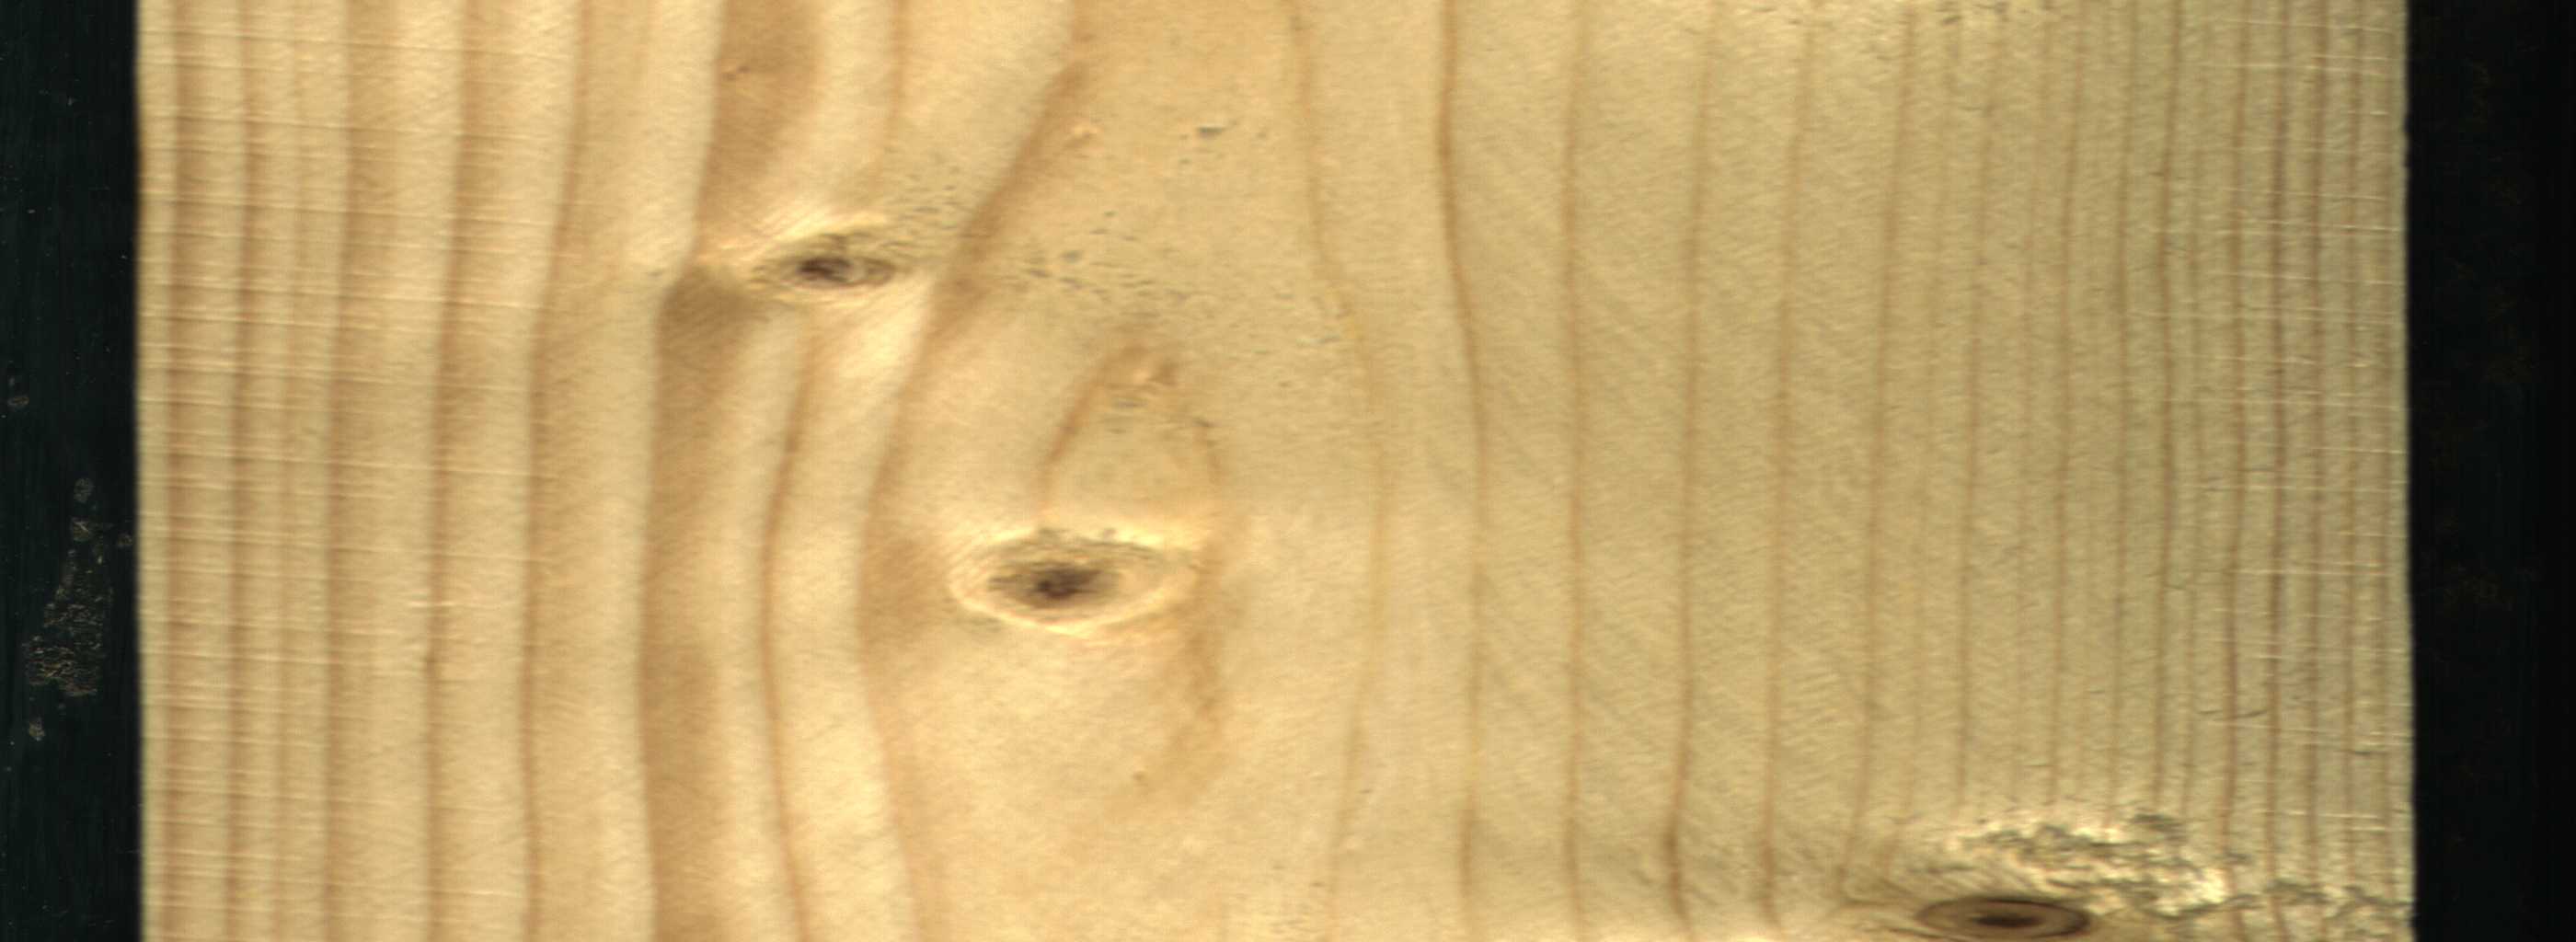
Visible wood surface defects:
Live_Knot
Live_Knot
Live_Knot